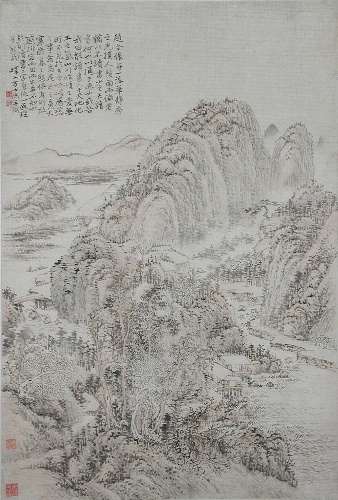
Title: 清  方士庶  山水圖  軸|Landscape
Artist: Fang Shishu
Artist bio: Chinese, 1692–1751
Object type: Hanging scroll
Classification: Paintings
Medium: Hanging scroll; ink and color on paper
Culture: China
Period: Qing dynasty (1644–1911)
Dimensions: Image: 26 7/8 x 18 1/4 in. (68.3 x 46.4 cm)
Overall with mounting: 95 7/8 x 24 7/8 in. (243.5 x 63.2 cm)
Overall with knobs: 95 7/8 x 29 in. (243.5 x 73.7 cm)
Department: Asian Art
Credit line: Gift of Mr. and Mrs. Earl Morse, 1972
Accession year: 1972
Repository: Metropolitan Museum of Art, New York, NY
Tags: Mountains|Landscapes